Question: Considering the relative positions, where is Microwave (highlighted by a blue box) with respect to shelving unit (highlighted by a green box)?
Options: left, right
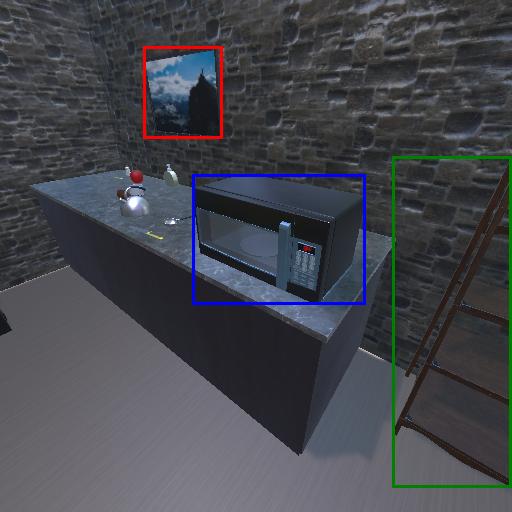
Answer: left